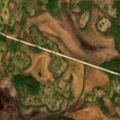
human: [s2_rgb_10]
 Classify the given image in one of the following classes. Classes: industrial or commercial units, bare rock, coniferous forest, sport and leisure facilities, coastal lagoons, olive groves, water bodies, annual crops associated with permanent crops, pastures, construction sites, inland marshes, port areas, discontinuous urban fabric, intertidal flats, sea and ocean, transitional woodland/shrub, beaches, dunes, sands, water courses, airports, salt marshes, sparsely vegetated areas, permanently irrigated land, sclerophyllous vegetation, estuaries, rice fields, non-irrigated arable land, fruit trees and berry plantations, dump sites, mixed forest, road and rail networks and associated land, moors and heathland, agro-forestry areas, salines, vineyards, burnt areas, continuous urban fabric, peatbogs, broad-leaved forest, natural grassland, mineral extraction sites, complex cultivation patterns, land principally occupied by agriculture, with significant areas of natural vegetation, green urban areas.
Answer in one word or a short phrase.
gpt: transitional woodland/shrub, peatbogs